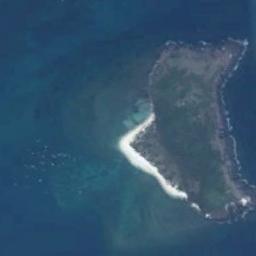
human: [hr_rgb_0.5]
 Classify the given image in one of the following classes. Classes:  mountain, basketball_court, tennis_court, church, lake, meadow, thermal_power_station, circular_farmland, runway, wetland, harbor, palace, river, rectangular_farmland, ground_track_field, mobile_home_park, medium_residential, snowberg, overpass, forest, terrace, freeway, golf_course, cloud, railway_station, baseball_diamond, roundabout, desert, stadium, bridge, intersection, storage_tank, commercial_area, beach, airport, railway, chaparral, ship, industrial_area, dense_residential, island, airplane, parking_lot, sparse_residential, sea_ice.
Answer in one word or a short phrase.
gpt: island